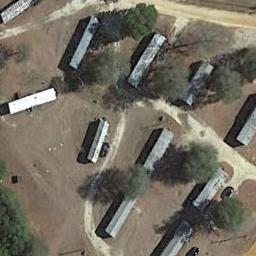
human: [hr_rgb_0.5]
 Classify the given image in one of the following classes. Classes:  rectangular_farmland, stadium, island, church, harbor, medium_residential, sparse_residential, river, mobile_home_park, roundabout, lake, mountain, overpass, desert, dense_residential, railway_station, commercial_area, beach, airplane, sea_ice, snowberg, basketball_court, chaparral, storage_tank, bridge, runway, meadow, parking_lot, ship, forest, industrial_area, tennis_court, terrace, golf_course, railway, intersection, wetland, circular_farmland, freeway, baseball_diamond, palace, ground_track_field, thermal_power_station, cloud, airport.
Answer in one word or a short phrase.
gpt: mobile_home_park